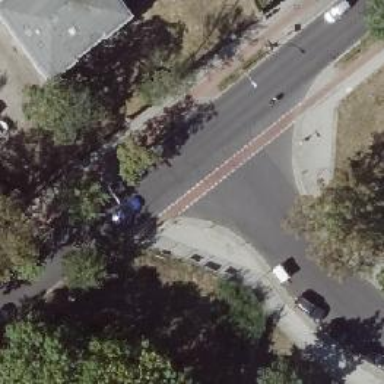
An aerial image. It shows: Unmarked road crossing.